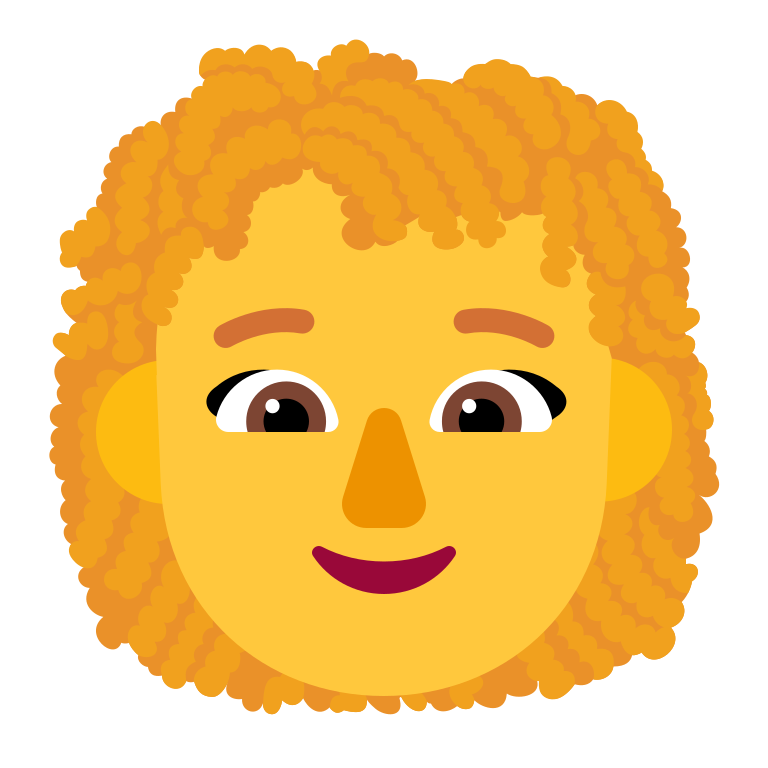
woman curly hair flat default